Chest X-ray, PA view. Patient: 6 years old, sex M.
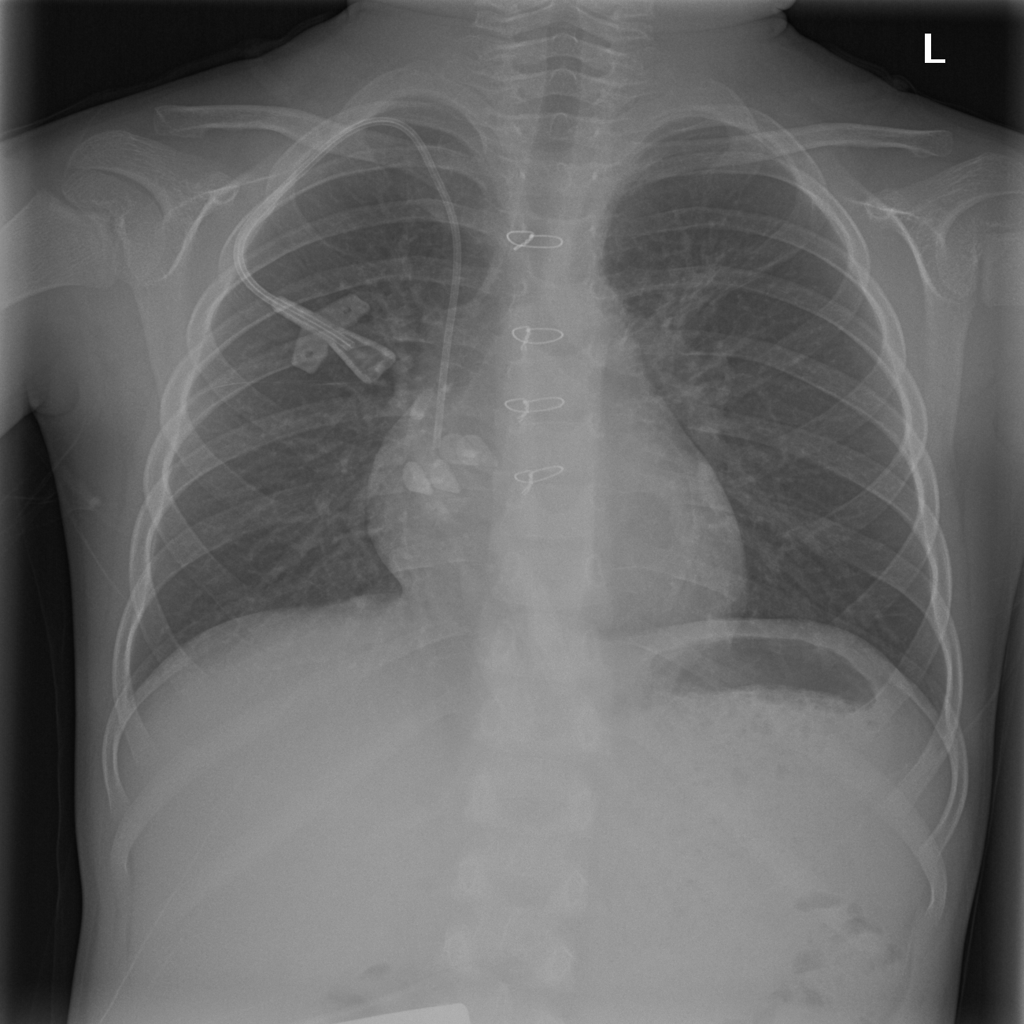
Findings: No Finding